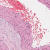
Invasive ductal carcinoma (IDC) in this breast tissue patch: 0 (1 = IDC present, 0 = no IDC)